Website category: phone
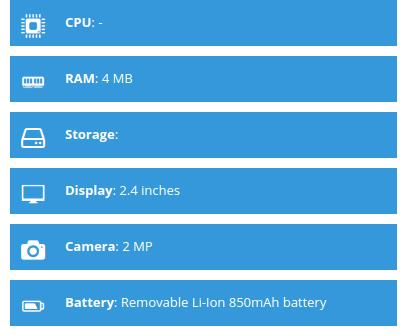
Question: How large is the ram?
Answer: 4 MB

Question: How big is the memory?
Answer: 4 MB

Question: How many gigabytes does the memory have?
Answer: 4 MB

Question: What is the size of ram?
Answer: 4 MB

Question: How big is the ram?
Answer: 4 MB

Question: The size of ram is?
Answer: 4 MB

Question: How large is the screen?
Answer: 2.4 inches

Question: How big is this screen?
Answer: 2.4 inches

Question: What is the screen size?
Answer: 2.4 inches

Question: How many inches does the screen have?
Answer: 2.4 inches

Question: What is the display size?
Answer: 2.4 inches

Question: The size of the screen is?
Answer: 2.4 inches

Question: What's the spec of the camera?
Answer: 2 MP

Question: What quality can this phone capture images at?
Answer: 2 MP

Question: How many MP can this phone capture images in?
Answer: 2 MP

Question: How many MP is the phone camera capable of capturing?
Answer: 2 MP

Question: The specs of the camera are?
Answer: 2 MP

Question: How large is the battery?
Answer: Removable Li-Ion 850mAh battery

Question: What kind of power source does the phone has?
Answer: Removable Li-Ion 850mAh battery

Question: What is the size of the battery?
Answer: Removable Li-Ion 850mAh battery

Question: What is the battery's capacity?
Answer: Removable Li-Ion 850mAh battery

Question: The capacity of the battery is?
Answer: Removable Li-Ion 850mAh battery